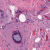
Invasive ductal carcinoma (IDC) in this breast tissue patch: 1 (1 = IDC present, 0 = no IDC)